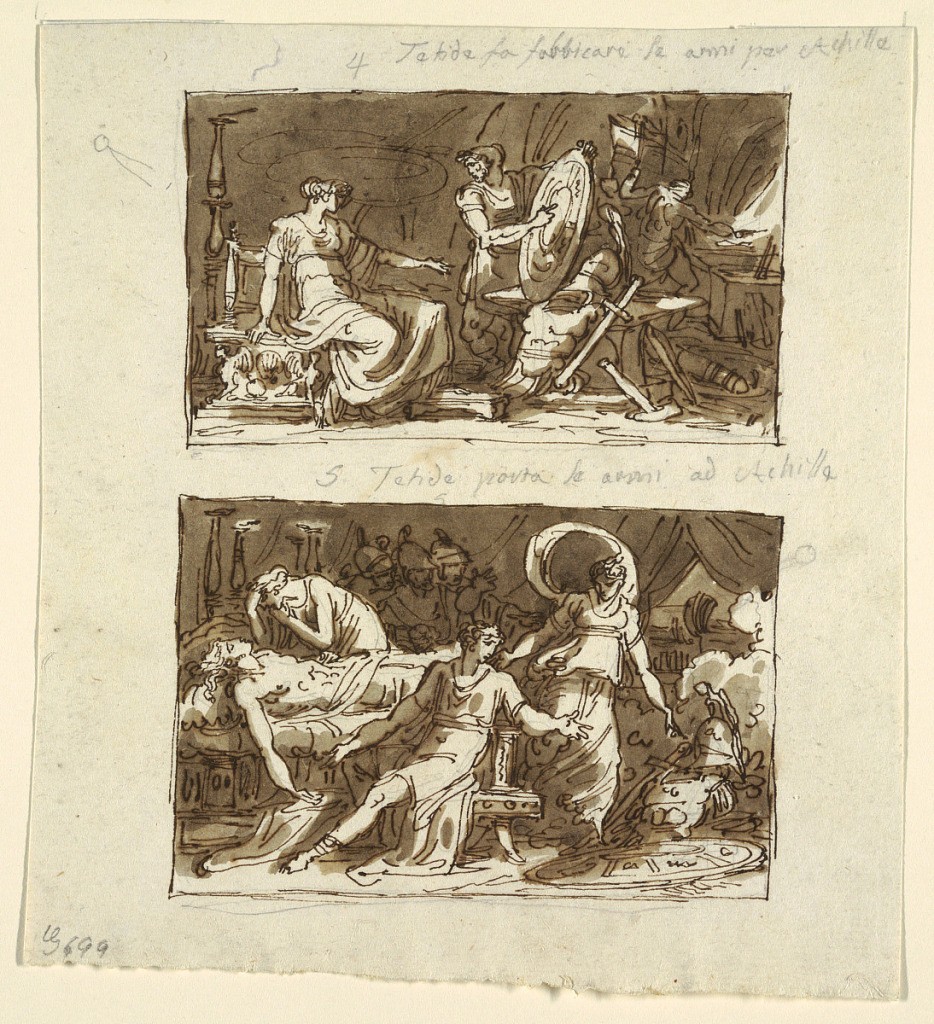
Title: Thetis in the Workshop of Hephaestus; Thetis Showing the Armor to Achilles: Two Designs for Ceiling Panels in the Galeria d'Iliade, Palazzo Milzetti, Faenza
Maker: Felice Giani, Italian, 1758–1823
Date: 1802–05
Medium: Pen and brown ink, brush and gray-brown wash over graphite on white laid paper
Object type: Drawing
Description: In upper drawing, Vulcan shows shield made for Achilles to Thetis. In lower drawing, Thetis shows armor to Achilles, who sits in his tent beside dead Patroclus. Girl mourns; warriors observe from behind.